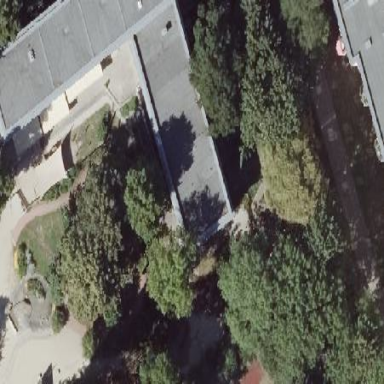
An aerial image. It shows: Part of building.